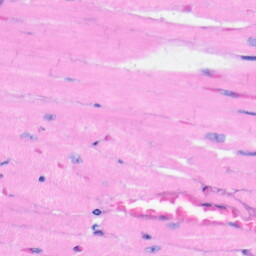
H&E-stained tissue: Heart